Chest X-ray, PA view. Patient: 40 years old, sex M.
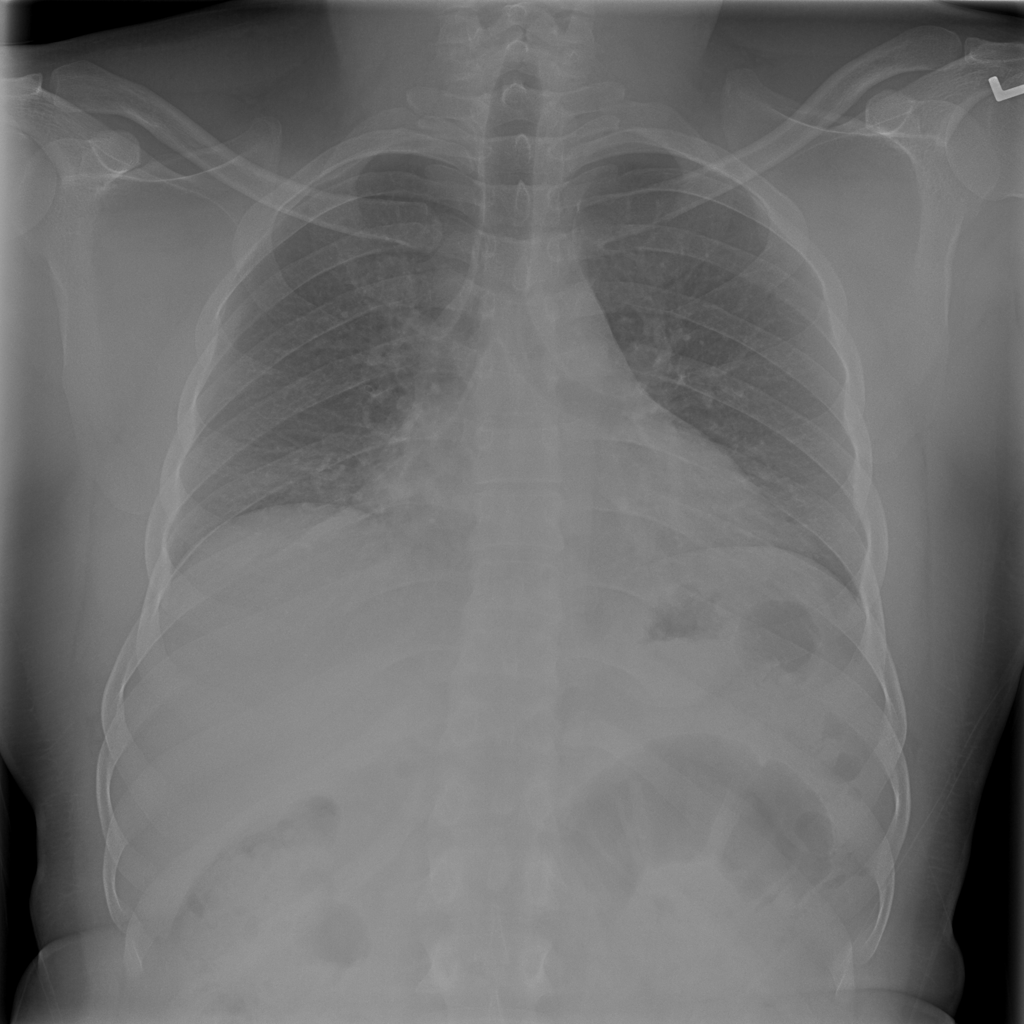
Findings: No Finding